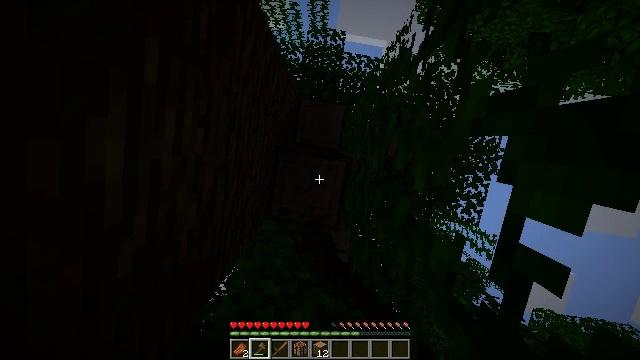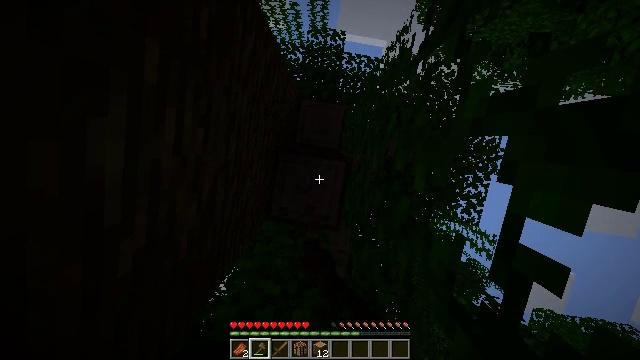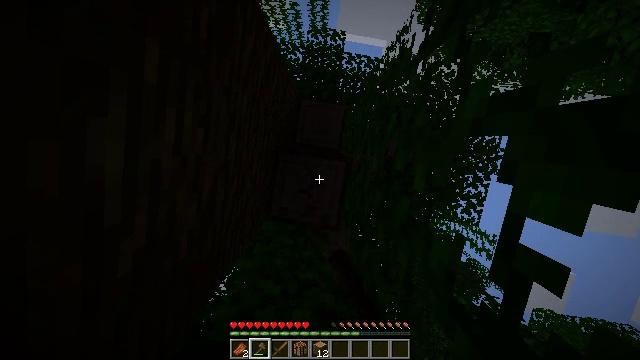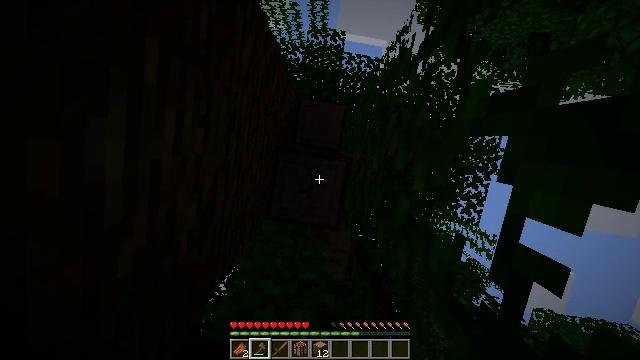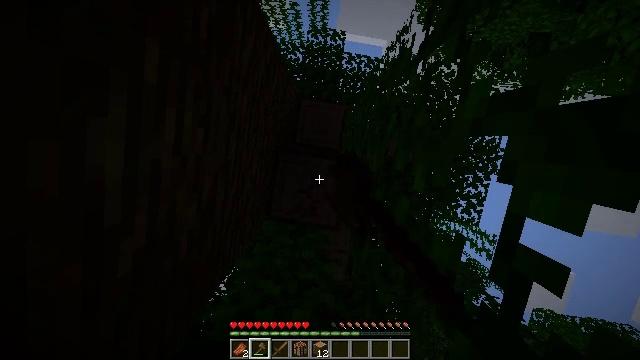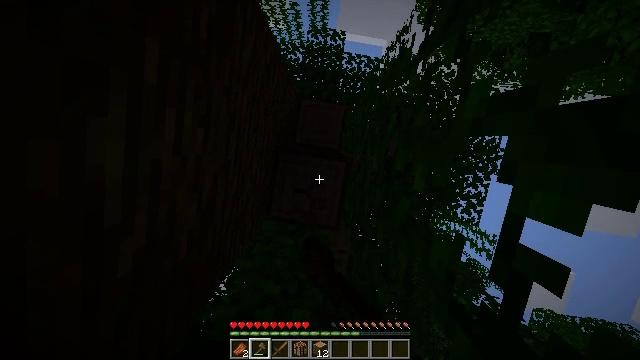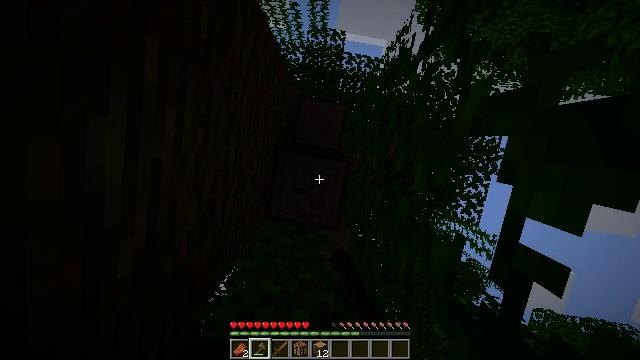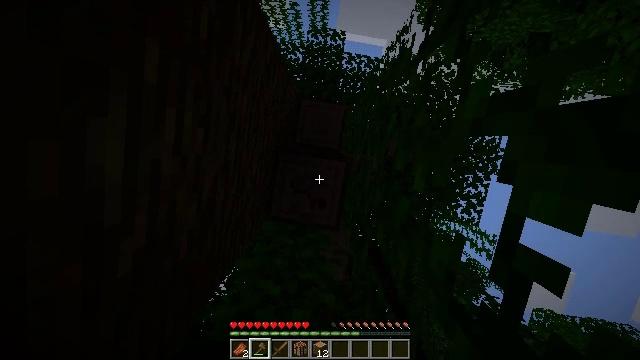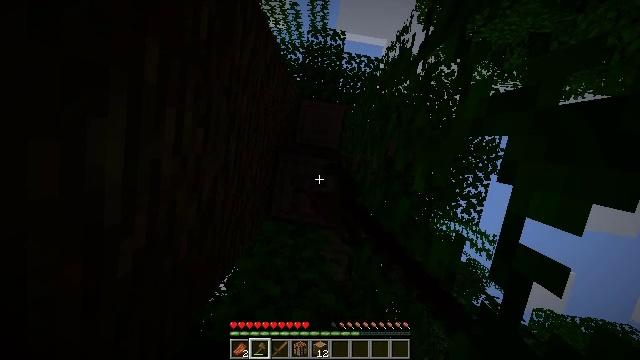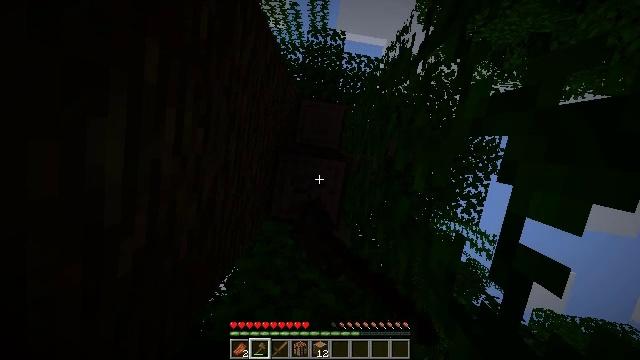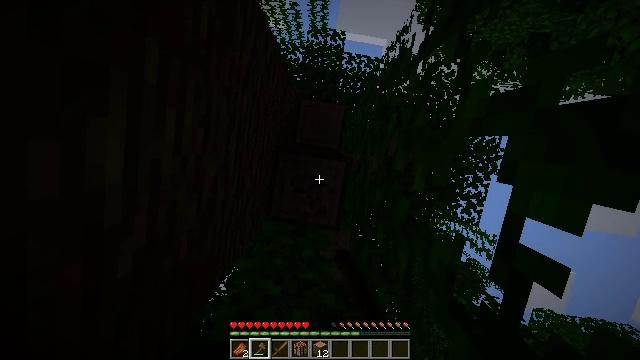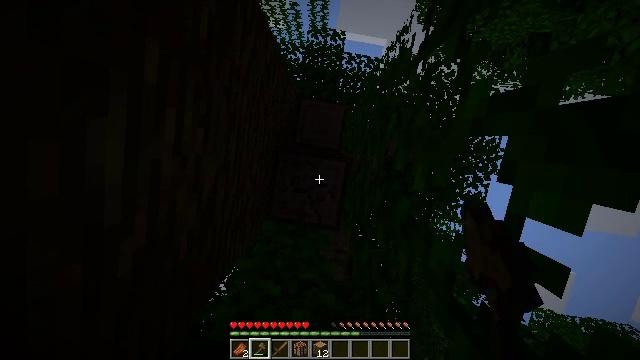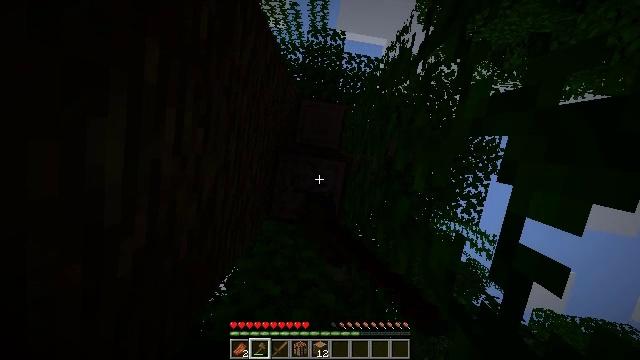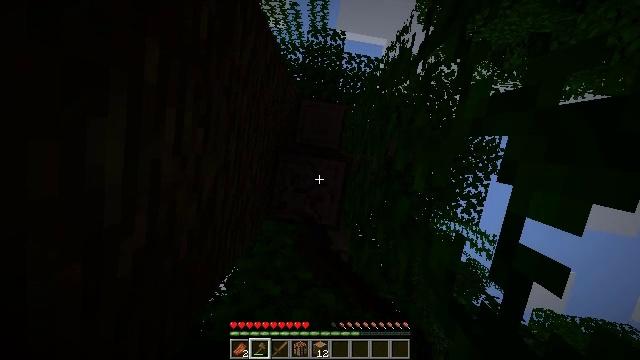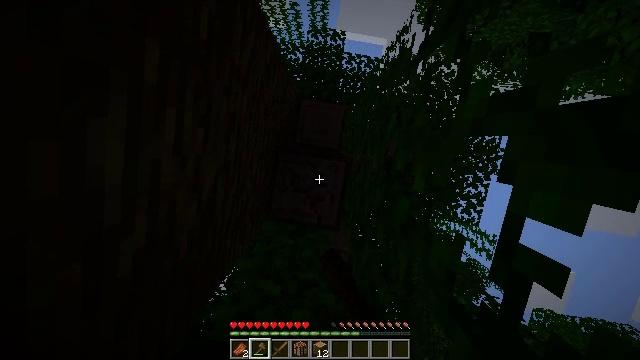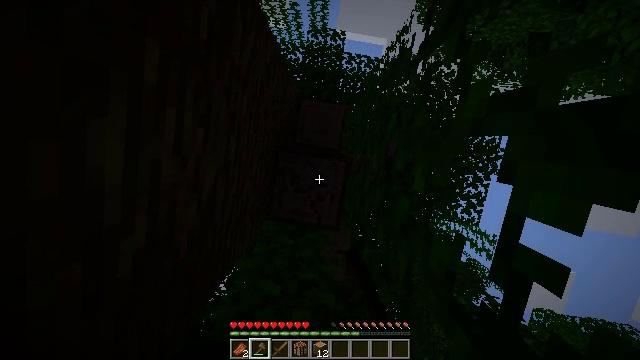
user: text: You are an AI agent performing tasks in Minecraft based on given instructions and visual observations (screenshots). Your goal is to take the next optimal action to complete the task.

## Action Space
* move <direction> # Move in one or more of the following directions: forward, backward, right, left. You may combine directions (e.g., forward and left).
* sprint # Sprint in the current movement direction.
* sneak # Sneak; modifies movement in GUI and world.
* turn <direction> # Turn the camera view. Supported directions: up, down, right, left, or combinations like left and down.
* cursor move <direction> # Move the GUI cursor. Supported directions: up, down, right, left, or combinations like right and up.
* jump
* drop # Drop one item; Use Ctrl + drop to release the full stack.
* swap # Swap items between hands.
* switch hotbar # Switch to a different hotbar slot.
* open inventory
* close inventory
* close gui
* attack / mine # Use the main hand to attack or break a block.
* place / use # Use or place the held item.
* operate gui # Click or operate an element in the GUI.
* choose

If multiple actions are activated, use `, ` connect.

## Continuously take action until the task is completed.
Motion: motion action
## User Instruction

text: Use an axe to chop the jungle log.
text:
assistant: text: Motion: attack / mine
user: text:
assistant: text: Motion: attack / mine
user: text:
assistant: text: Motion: attack / mine
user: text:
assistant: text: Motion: attack / mine
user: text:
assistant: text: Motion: attack / mine
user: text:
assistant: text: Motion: attack / mine
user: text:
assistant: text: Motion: attack / mine
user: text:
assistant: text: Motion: attack / mine
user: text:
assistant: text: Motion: attack / mine
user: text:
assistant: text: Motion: attack / mine
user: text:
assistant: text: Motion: attack / mine
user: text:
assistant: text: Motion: attack / mine
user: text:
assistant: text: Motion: attack / mine
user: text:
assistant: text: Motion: attack / mine
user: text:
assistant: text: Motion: attack / mine
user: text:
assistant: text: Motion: attack / mine
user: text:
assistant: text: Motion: attack / mine
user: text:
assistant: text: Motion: attack / mine
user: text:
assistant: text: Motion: attack / mine
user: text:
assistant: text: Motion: attack / mine
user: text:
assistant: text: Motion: attack / mine
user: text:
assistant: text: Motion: attack / mine
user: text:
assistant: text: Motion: attack / mine
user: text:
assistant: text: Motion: attack / mine
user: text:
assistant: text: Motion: attack / mine
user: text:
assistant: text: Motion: attack / mine
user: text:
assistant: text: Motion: attack / mine
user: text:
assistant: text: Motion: attack / mine
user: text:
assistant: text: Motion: attack / mine
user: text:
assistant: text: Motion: attack / mine